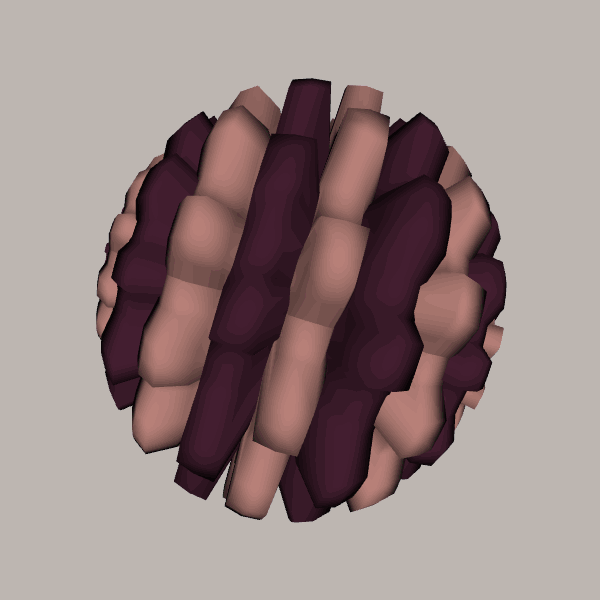
Background: light